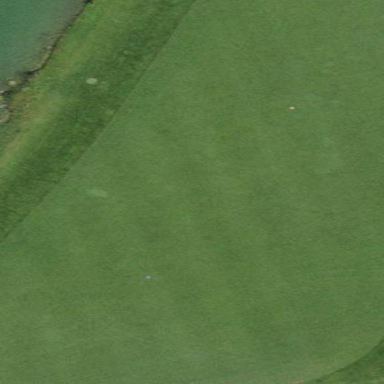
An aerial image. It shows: Grassy area designated as golf fairway.